Question: '''
const mongoose = require('mongoose');
const ProfileSchema = new mongoose.Schema({
user: {
// Special field type because
// it will be associated to different user
type: mongoose.Schema.Types.ObjectId,
ref: 'user',
},
company: {
type: String,
},
website: {
type: String,
},
location: {
type: String,
},
status: {
type: String,
required: true,
},
skills: {
type: [String],
required: true,
},
bio: {
type: String,
},
githubusername: {
type: String,
},
experience: [
{
title: {
type: String,
required: true,
},
company: {
type: String,
required: true,
},
location: {
type: String,
},
from: {
type: Date,
required: true,
},
to: {
type: Date,
},
current: {
type: Boolean,
default: false,
},
description: {
type: String,
},
},
],
education: [
{
school: {
type: String,
required: true,
},
degree: {
type: String,
required: true,
},
fieldofstudy: {
type: String,
required: true,
},
from: {
type: Date,
required: true,
},
to: {
type: Date,
},
current: {
type: Boolean,
default: false,
},
description: {
type: String,
},
},
],
social: {
youtube: {
type: String,
},
twitter: {
type: String,
},
facebook: {
type: String,
},
linkedin: {
type: String,
},
instagram: {
type: String,
},
},
date: {
type: Date,
default: Date.now,
},
});
module.exports = Profile = mongoose.model('profile', ProfileSchema);
'''
This is my view api. It doesn't work. it only return Cast to ObjectId failed for value '{ 'experience._id': '5edcb6933c0bb75b3c90a263' }' at path '_id' for model 'profile'
'''
router.get('/experience/viewing/:viewexp_id', auth, async (req, res) => {
try {
const exp = await Profile.findById({
'experience._id': req.params.viewexp_id,
});
if (!exp) {
return res.status(404).json({ msg: 'Experience not found' });
}
res.json(exp);
} catch (err) {
console.error(err.message);
res.status(500).send(err.message);
}
});
'''
How can I fix this? I tried looking at the stackoverflow of the same errors. still it doesn't seem to work.
and this is what I am trying to hit

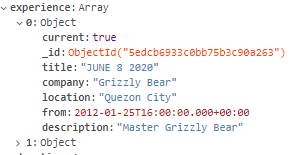
Answer: The problem is that you have to convert your string '_id' to 'mongoose object id' using this function 'mongoose.Types.ObjectId' and my suggestion is to use 'findOne' function instead of 'findById',
'''
var mongoose = require('mongoose');
router.get('/experience/viewing/:viewexp_id', auth, async (req, res) => {
try {
let id = mongoose.Types.ObjectId(req.params.viewexp_id);
const exp = await Profile.findOne(
{ "experience._id": req.params.viewexp_id },
// This will show your sub record only and exclude parent _id
{ "experience.$": 1, "_id": 0 }
);
if (!exp) {
return res.status(404).json({ msg: 'Experience not found' });
}
res.json(exp);
} catch (err) {
console.error(err.message);
res.status(500).send(err.message);
}
});
'''